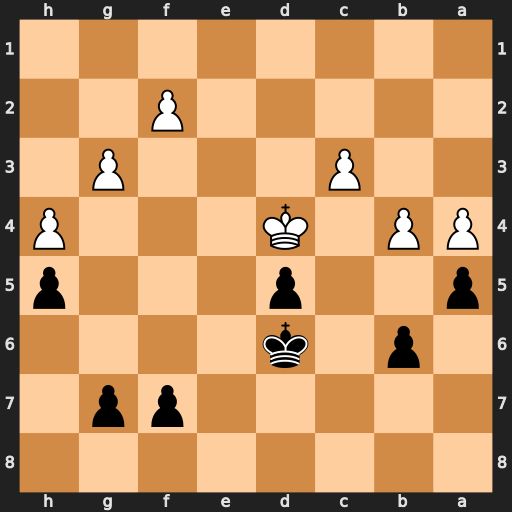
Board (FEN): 8/5pp1/1p1k4/p2p3p/PP1K3P/2P3P1/5P2/8
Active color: b
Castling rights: -
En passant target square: -
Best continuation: b5 axb5 a4